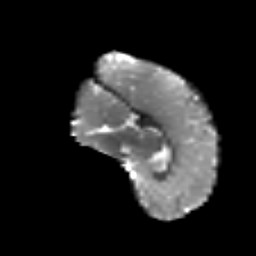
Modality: T2w
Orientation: sagittal
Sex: female
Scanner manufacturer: siemens
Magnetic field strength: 3 T
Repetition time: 5 s
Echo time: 0.071 s